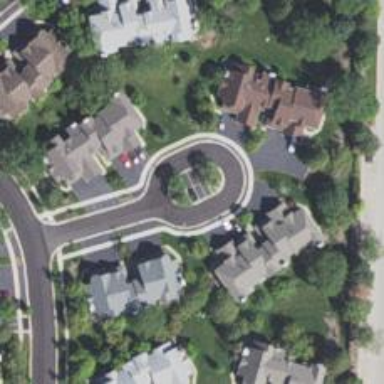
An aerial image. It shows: Turning circle on the road.